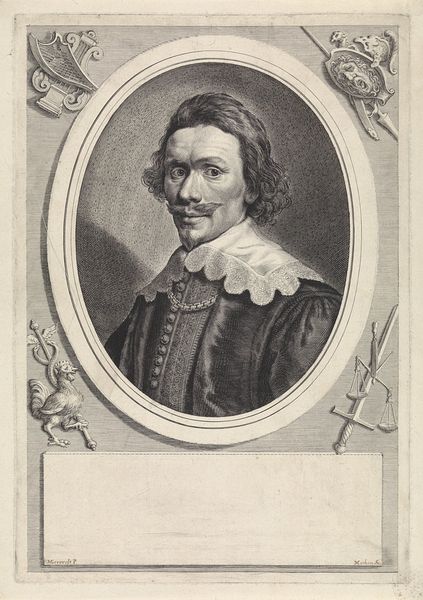
Titel: Portret van Theodorus Johannes Dirk Graswinckel
Künstler: Theodor Matham
Standort: Amsterdam
Institution: Rijksmuseum
Schlagwörter: column, fancy, sword, white, black, collar, empty, face, gray, grey, hair, lace, nose, portrait, sad, harp, man, head, eyes, helmet, knight, male, suit, drawing, frame, oval, chin, coat, mouth, bird, buttons, sketch, beard, cock, rooster, snakes, person, human, royal, ink, scale, crest, circle, horse, shield, book, cheek, forehead, page, round, staff, button, mustache, moustache, snake, knife, spear, chicken, hen, scales, aristocrat, har, curly hair, brows, curly, lyre, scabbard, blakc and white, hard, medicine, harph, oval frame